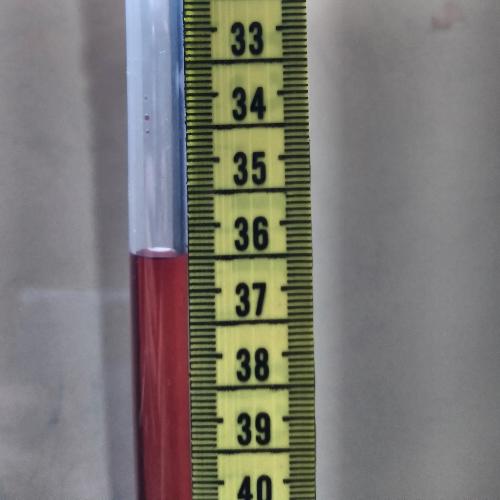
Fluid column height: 36.5 cm